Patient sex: M
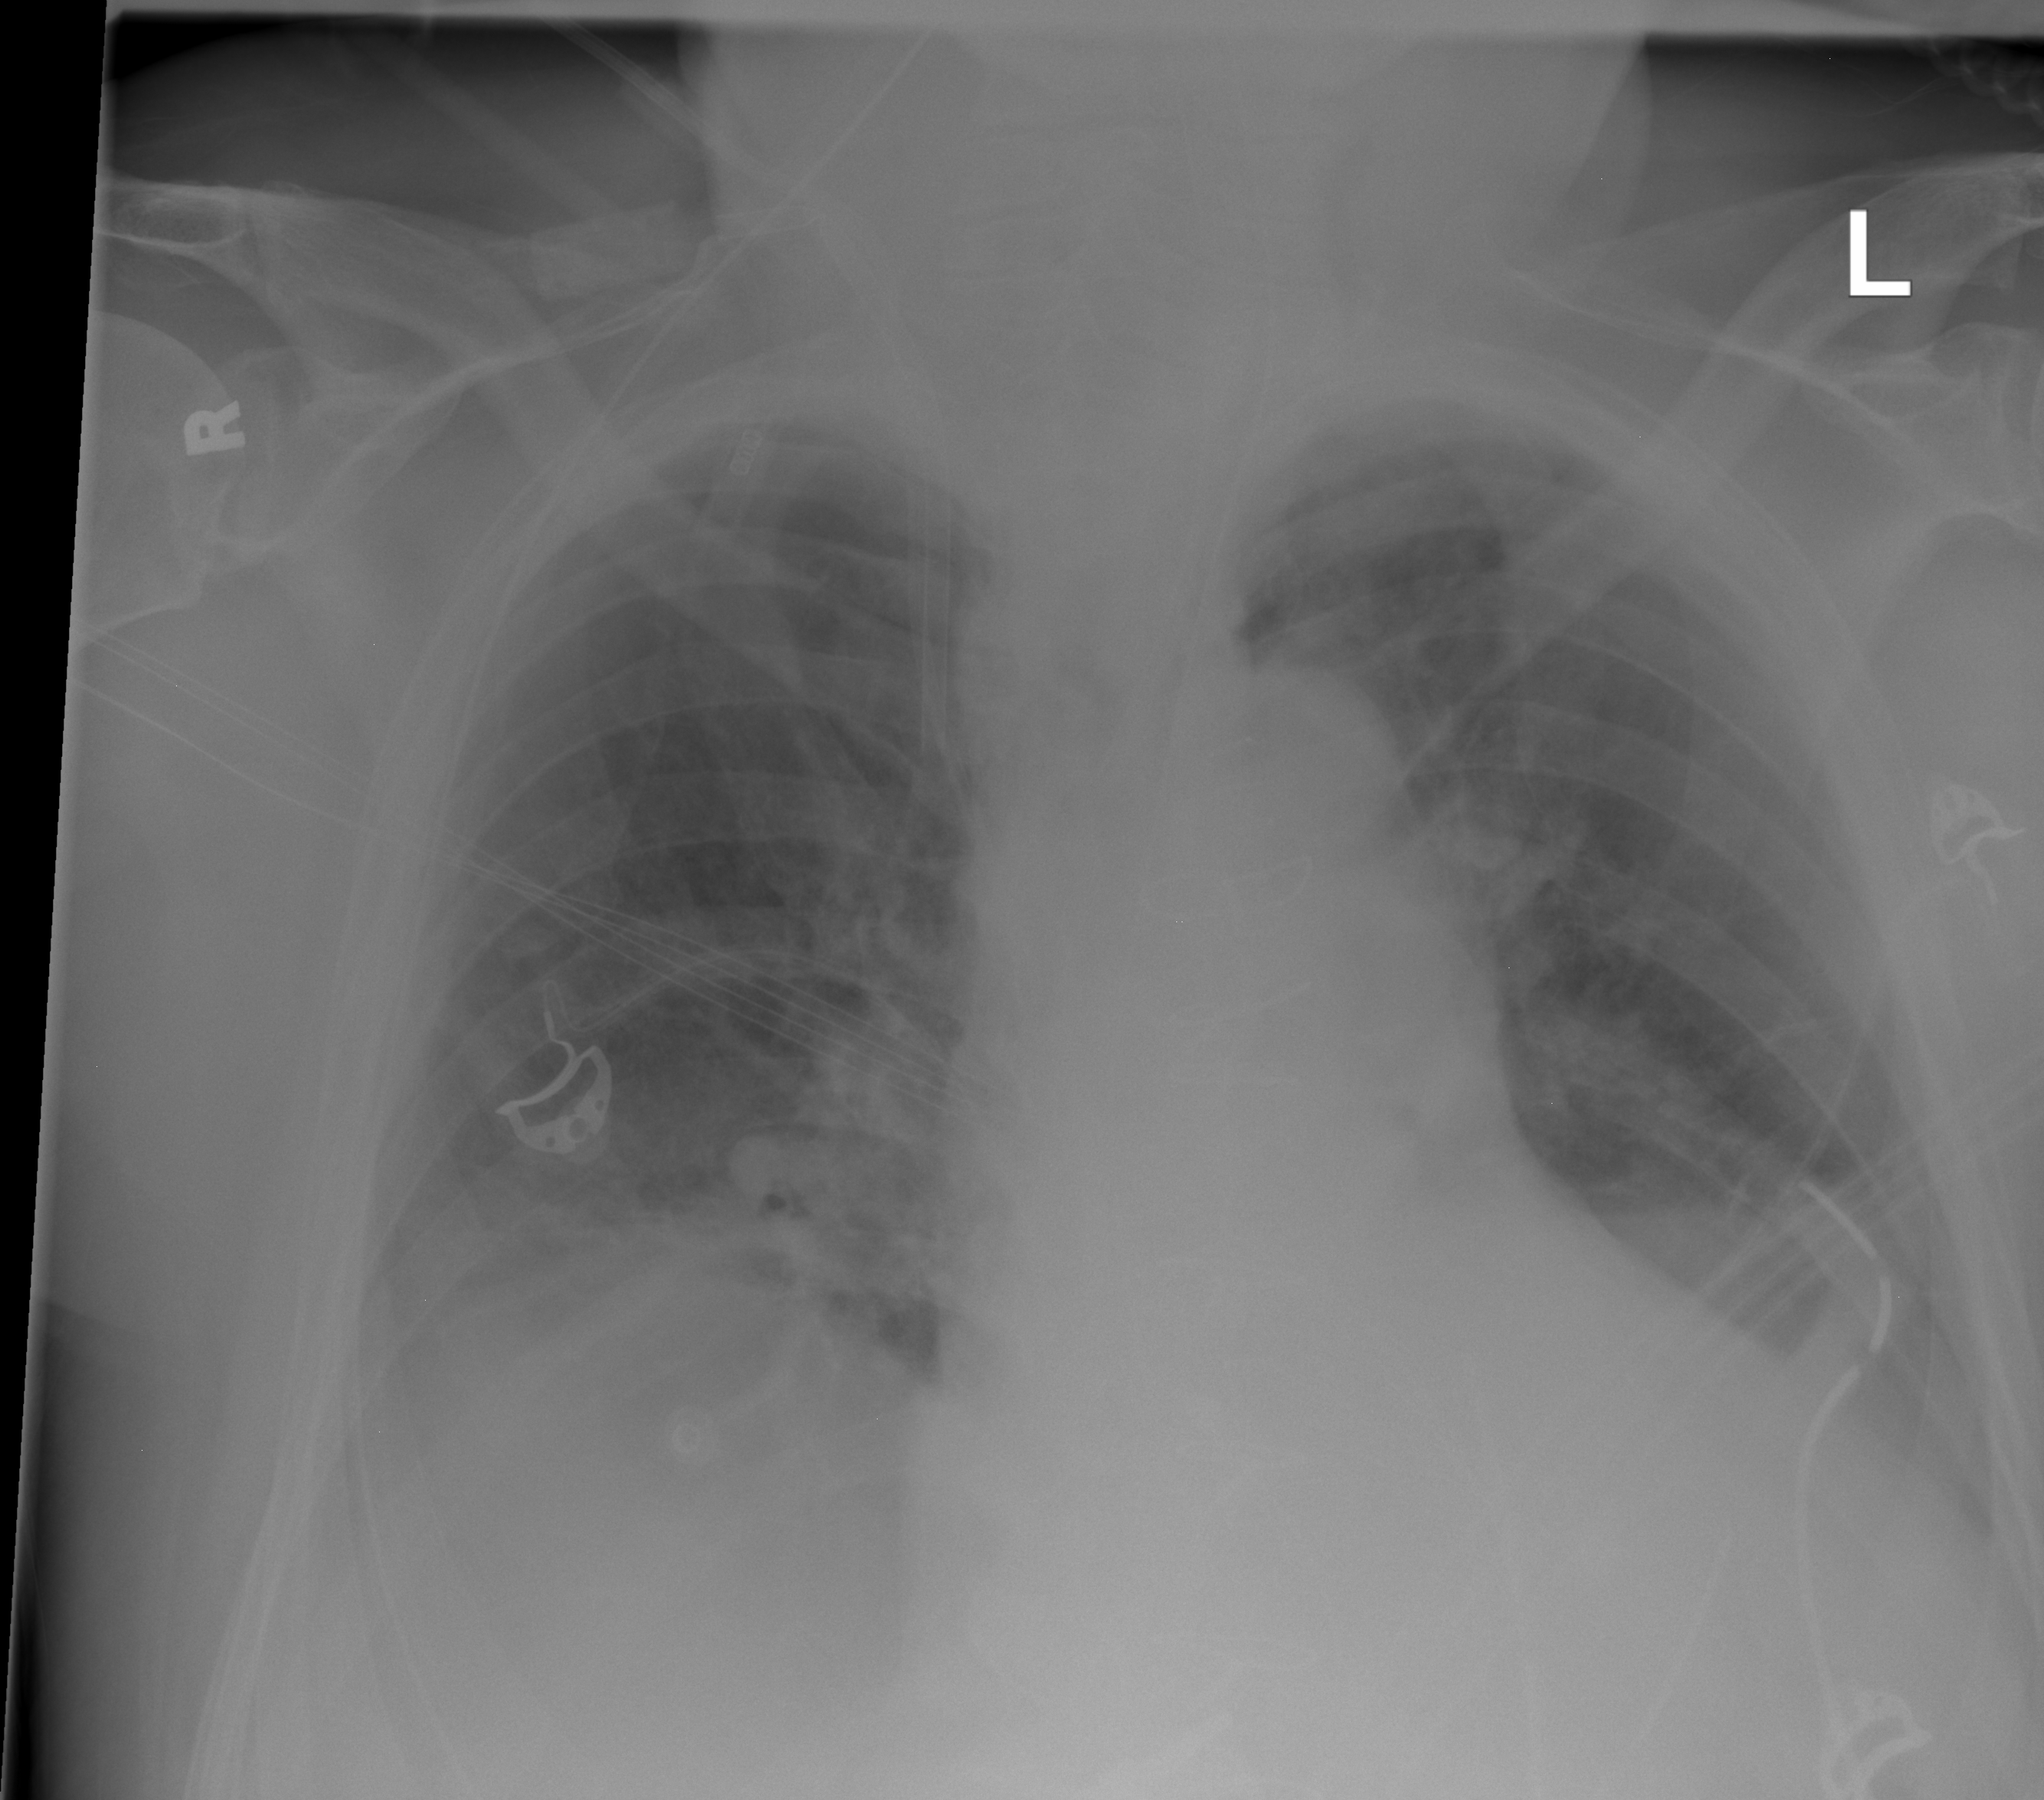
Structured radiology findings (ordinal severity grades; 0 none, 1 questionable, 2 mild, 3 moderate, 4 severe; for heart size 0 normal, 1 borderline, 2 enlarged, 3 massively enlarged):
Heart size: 2
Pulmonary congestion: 0
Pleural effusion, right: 0
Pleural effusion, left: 0
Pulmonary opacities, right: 2
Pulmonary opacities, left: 0
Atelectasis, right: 2
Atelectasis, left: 0